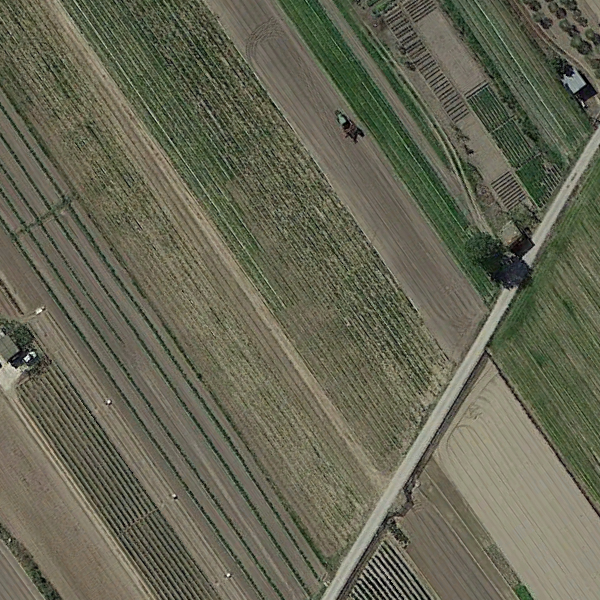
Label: Farmland